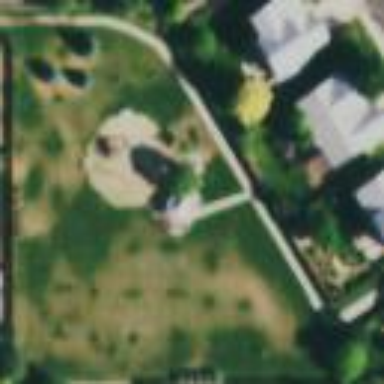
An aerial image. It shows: Lovely park for leisure and relaxation.